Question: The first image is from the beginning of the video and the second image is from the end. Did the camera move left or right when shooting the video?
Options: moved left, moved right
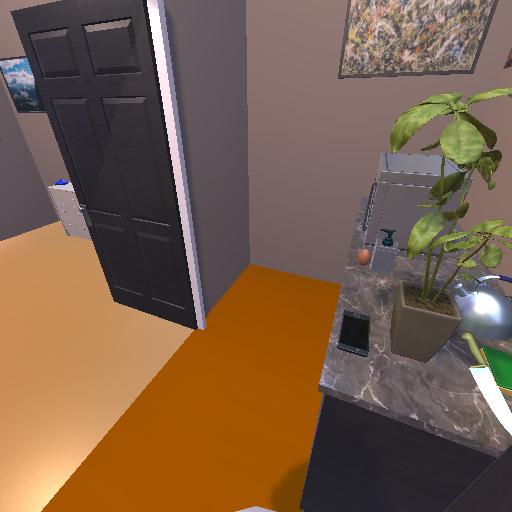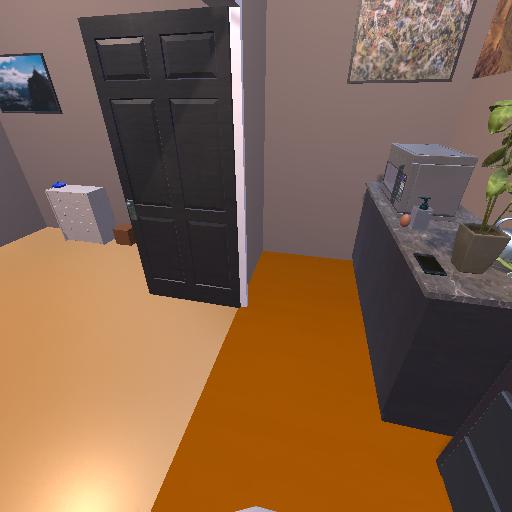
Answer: moved left